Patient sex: F
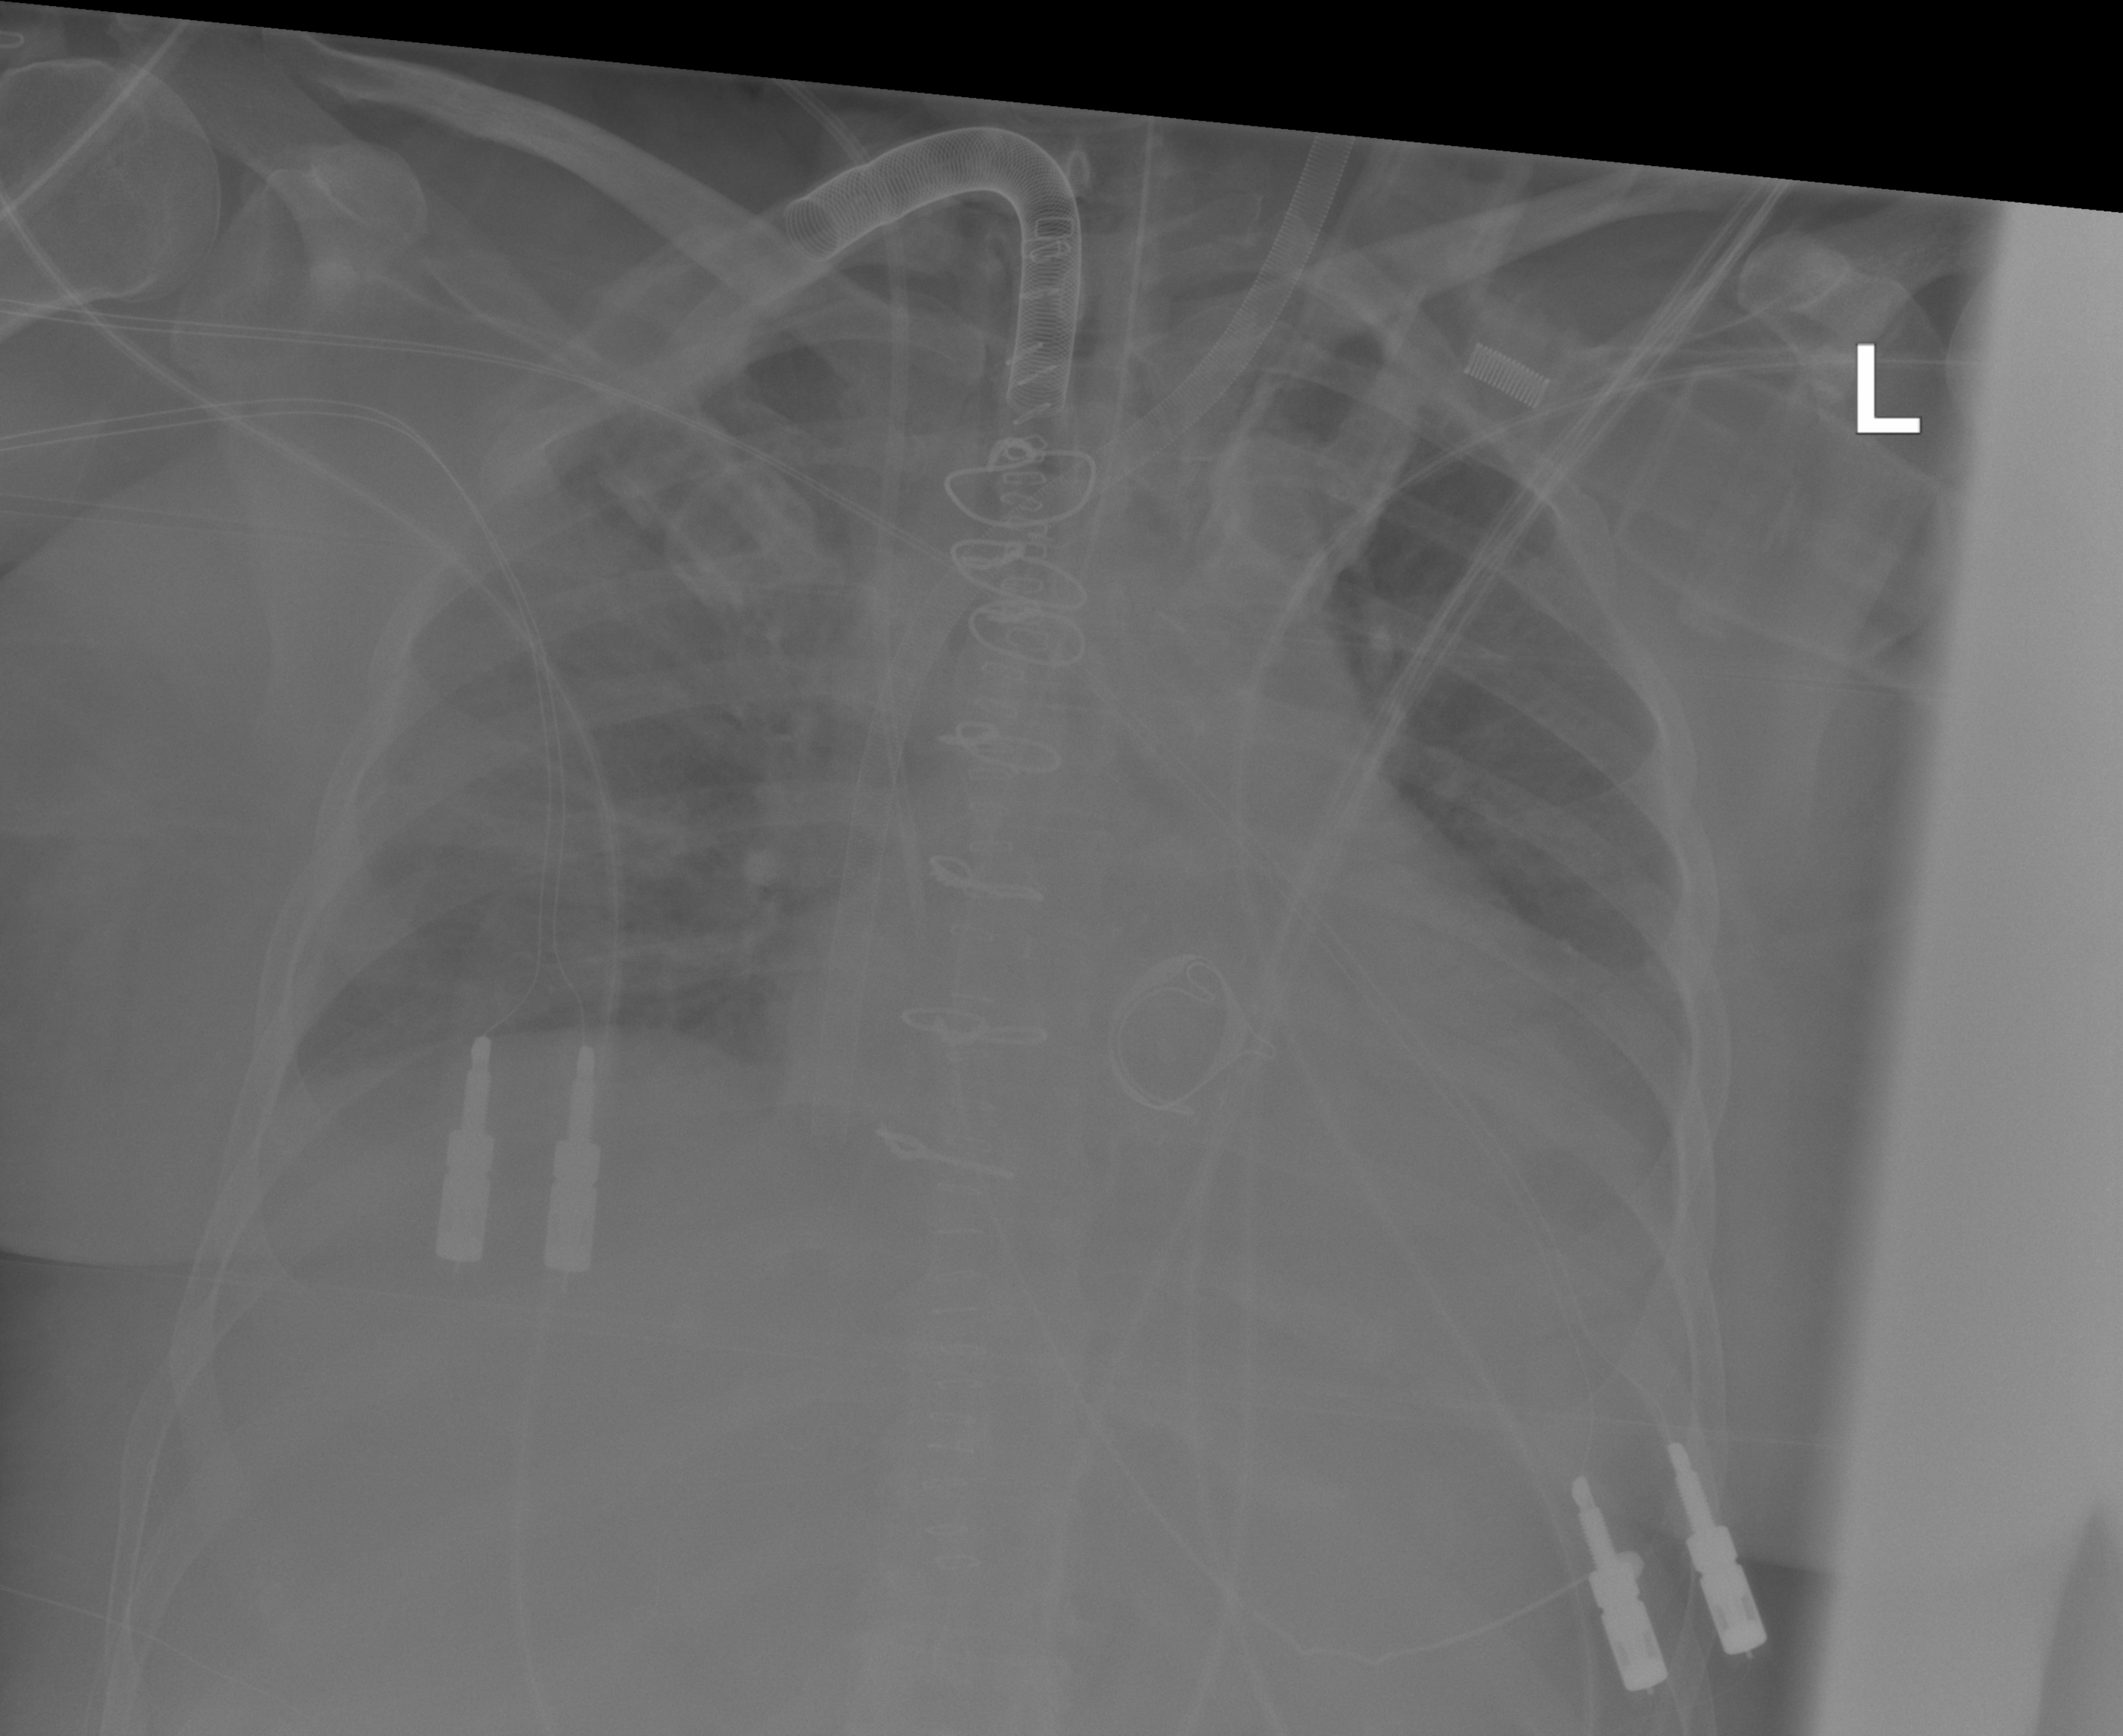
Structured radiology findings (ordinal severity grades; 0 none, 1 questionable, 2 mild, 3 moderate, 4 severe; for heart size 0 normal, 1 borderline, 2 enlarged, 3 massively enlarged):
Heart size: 2
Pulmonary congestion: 0
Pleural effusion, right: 2
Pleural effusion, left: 2
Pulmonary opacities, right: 0
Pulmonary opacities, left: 0
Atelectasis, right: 0
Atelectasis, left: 0